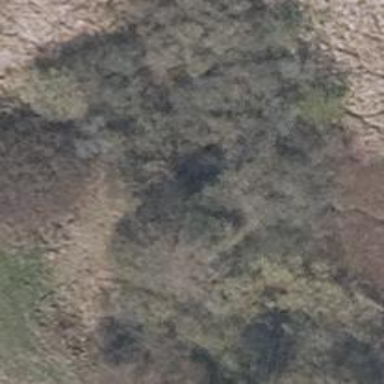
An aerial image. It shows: Patch of scrub vegetation.